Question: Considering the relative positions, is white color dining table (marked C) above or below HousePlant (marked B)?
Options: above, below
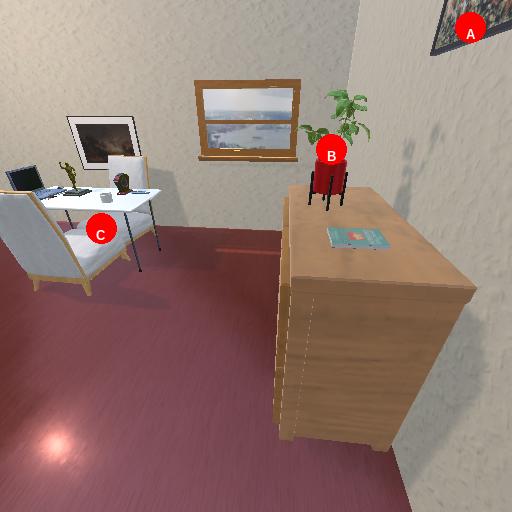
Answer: above